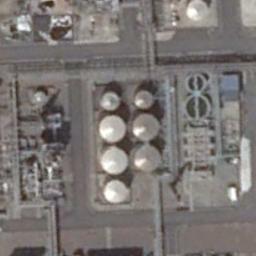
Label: storage_tank